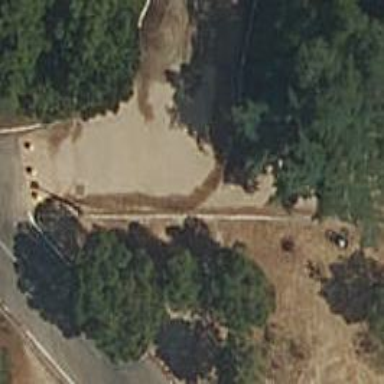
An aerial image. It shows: Compacted path.